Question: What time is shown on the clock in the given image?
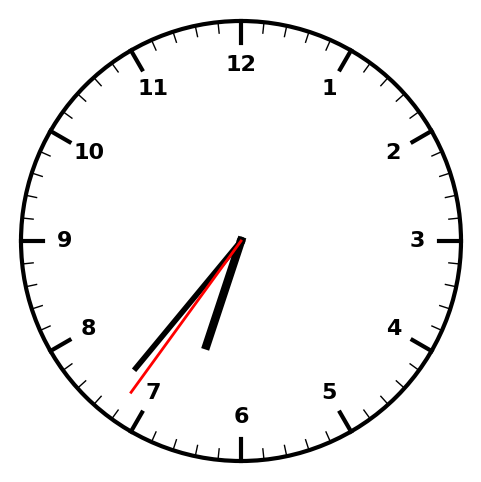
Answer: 06:36:36